Field crop: maize
Growth stage: 2
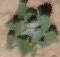
Species: chenopodium